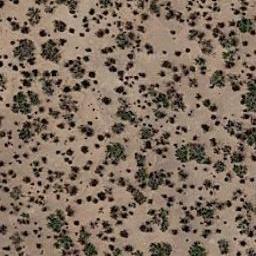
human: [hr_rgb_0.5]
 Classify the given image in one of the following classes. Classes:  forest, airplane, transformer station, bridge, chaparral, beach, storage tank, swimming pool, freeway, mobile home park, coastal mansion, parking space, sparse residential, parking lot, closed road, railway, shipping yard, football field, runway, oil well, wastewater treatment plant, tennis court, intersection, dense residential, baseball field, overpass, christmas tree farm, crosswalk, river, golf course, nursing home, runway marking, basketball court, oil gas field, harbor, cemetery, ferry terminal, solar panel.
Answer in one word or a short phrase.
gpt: chaparral